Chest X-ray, PA view. Patient: 56 years old, sex M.
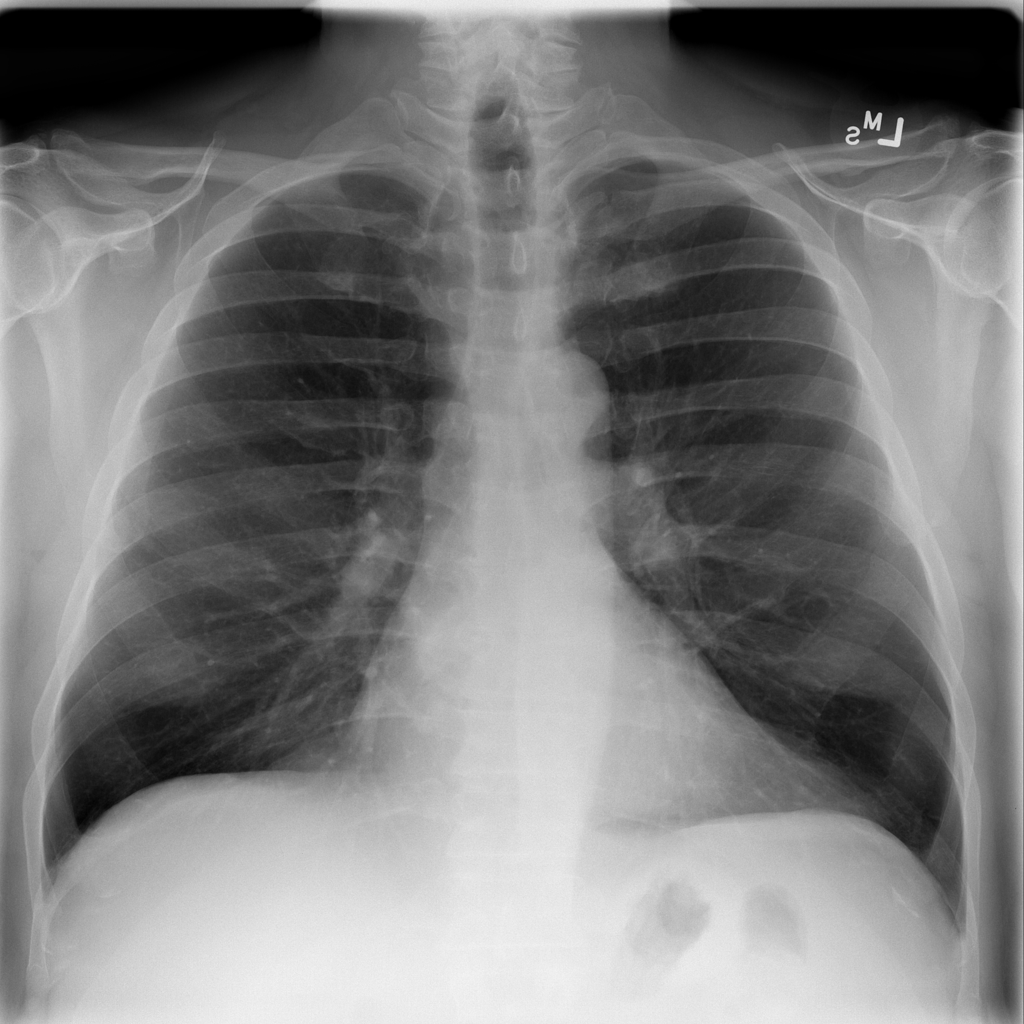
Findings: No Finding